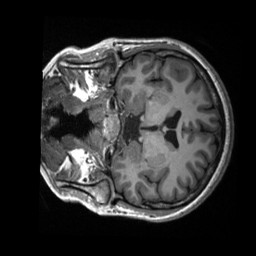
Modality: T1w
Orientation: coronal
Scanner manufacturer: siemens
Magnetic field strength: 3 T
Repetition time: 2.3 s
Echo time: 0.00232 s